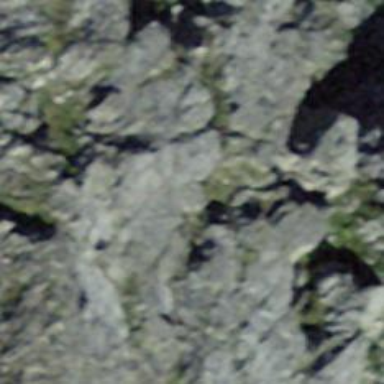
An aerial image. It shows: Natural cliff.